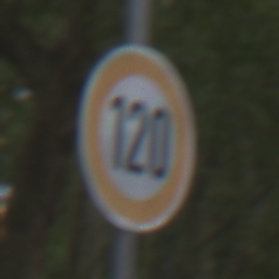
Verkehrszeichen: Geschwindigkeit120
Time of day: MorningAfternoon
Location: Outdoor (Urban)
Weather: Overcast
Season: NotSpecified
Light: Natural